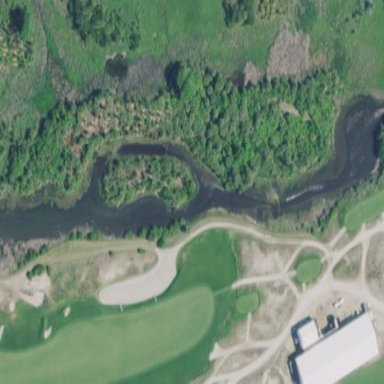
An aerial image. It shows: Picturesque scene of golf course with lateral water hazard.